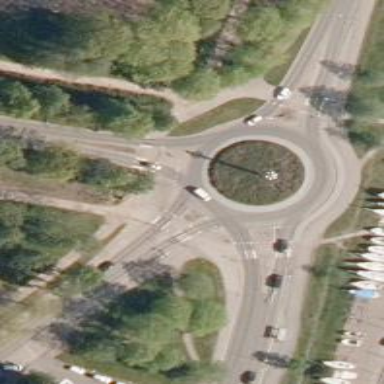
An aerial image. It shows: Crossing on asphalt cycleway.